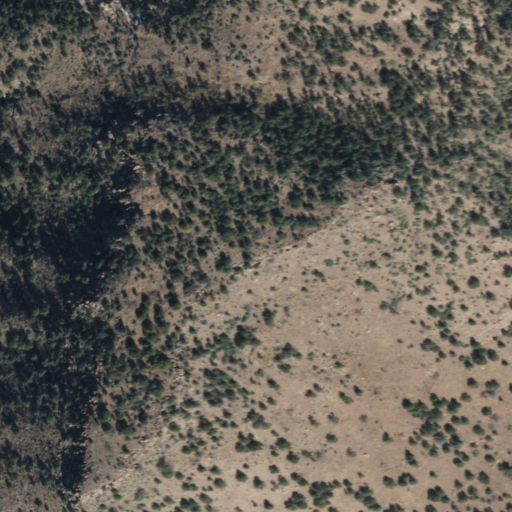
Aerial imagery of mountain in Arizona named Pat Mountain containing evergreen forest and shrub